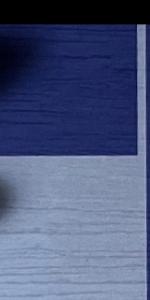
Label: Empty